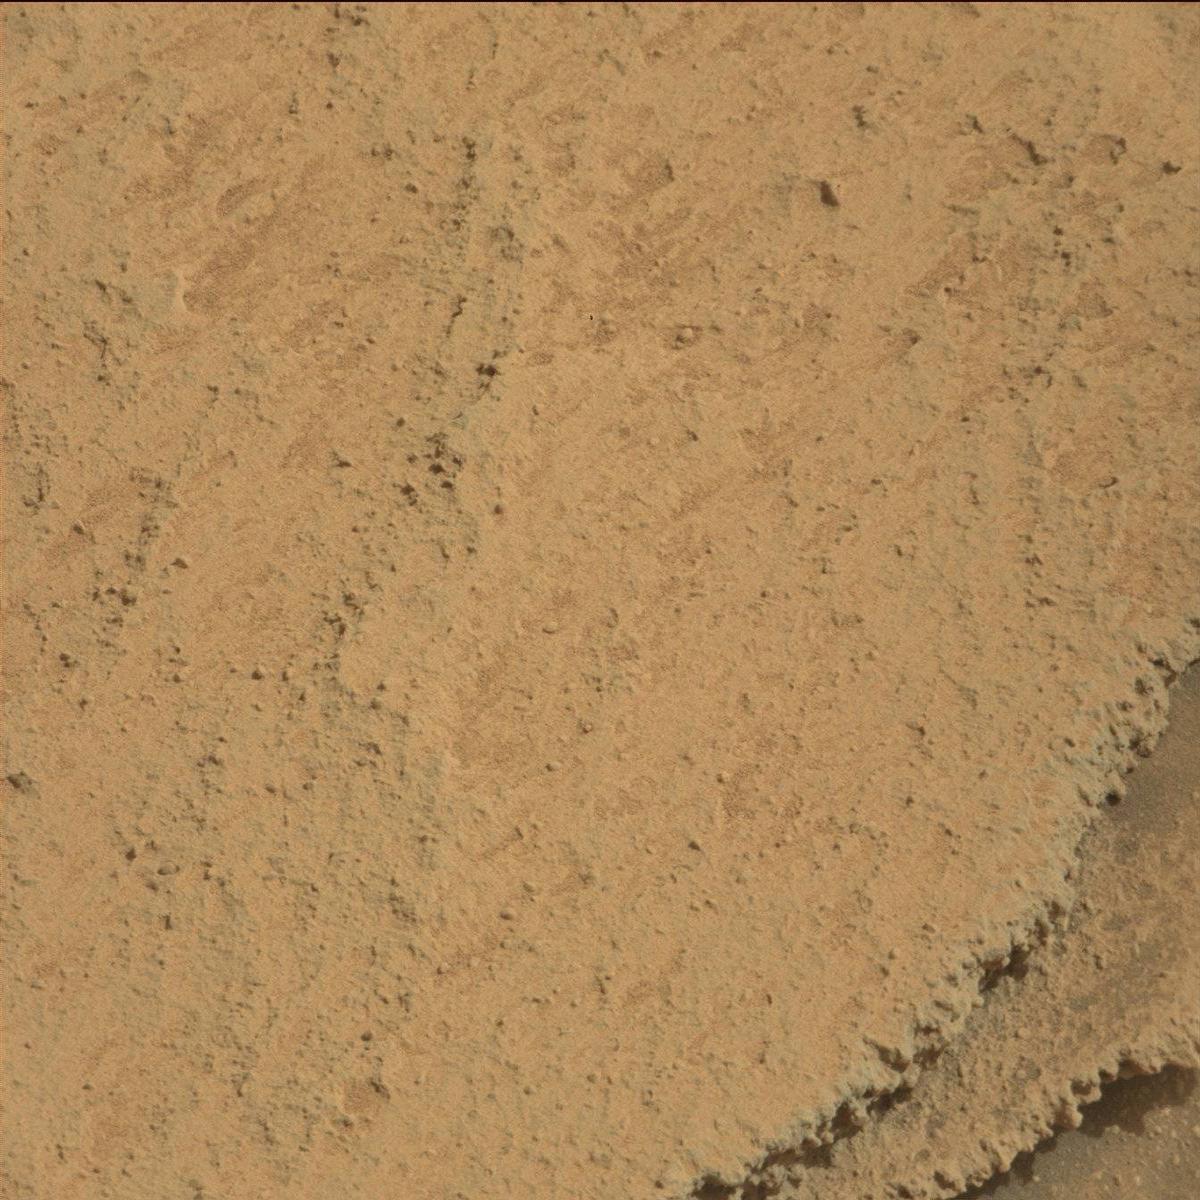
Terrain classes present: Bedrock, Sand / Soil